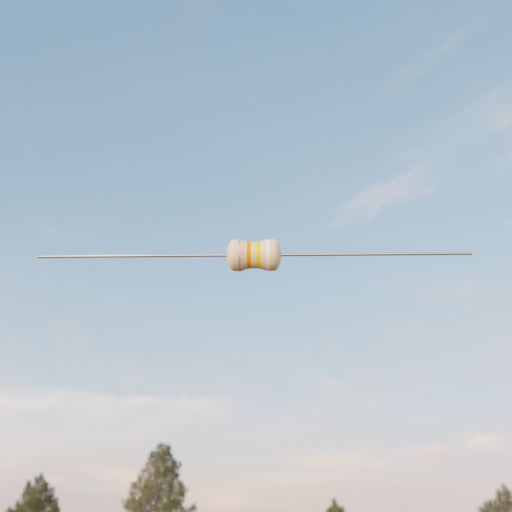
Resistor colour bands (in order): silver, orange, yellow, white